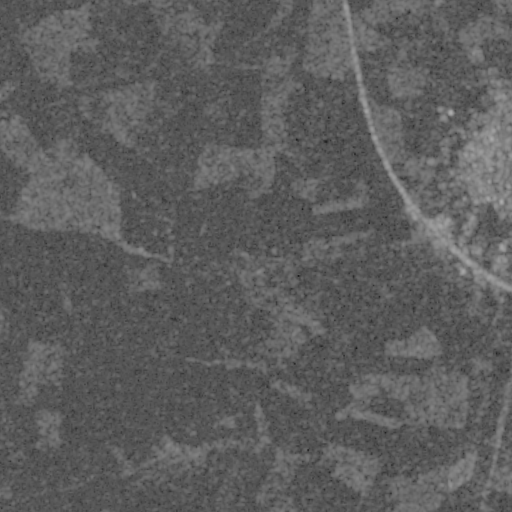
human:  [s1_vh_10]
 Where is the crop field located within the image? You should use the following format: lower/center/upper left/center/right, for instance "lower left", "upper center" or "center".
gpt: The crop field is located in the left of the image.
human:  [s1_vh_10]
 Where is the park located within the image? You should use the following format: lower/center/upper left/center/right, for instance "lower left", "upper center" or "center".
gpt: The park is located in the center right of the image.
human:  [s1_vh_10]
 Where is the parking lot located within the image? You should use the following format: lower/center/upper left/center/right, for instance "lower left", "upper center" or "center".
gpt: The parking lot is located in the center right of the image.
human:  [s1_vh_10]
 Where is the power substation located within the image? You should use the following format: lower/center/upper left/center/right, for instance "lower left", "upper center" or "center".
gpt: The power substation is located in the center right of the image.
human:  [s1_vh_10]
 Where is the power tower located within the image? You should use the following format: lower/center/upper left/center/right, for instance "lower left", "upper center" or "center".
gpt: The power tower is located in the center right of the image.
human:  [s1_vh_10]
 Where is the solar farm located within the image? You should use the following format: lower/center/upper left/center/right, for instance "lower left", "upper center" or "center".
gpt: The solar farm is located in the center right of the image.
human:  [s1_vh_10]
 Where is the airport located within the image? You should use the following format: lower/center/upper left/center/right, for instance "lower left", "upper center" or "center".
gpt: There is no airport in the image.

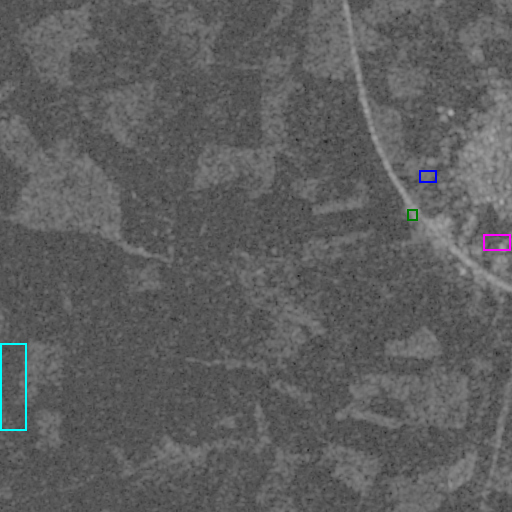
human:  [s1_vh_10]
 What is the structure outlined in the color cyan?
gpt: The structure outlined in cyan is a crop field.
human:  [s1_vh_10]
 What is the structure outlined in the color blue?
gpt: The structure outlined in blue is a park.
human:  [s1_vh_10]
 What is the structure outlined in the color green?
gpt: The structure outlined in green is a power substation.
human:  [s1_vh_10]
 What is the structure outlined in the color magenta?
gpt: The structure outlined in magenta is a solar farm.
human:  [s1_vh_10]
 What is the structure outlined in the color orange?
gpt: There is no orange outline.